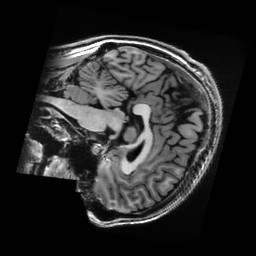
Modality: T1w
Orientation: sagittal
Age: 25
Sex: male
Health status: healthy
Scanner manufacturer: ge
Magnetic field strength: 3 T
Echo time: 0.0052 s